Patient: sex M, age 61
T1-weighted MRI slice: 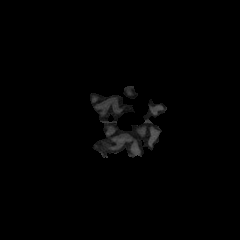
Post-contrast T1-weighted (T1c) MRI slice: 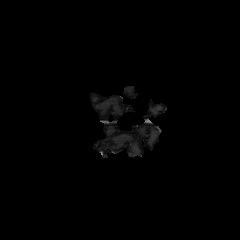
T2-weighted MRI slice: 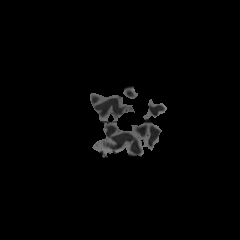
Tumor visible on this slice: no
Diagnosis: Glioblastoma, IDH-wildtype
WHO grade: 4